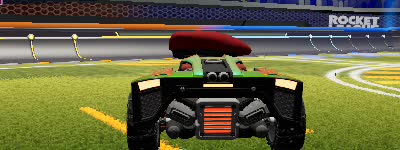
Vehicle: breakout